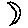
Label: moon